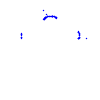
Particle: pion